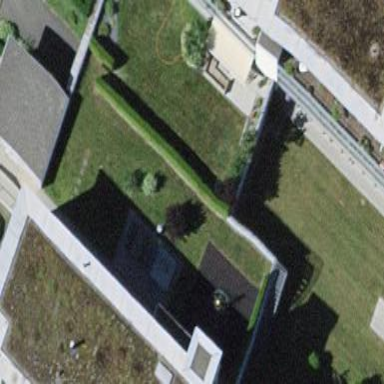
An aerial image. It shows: Garage.